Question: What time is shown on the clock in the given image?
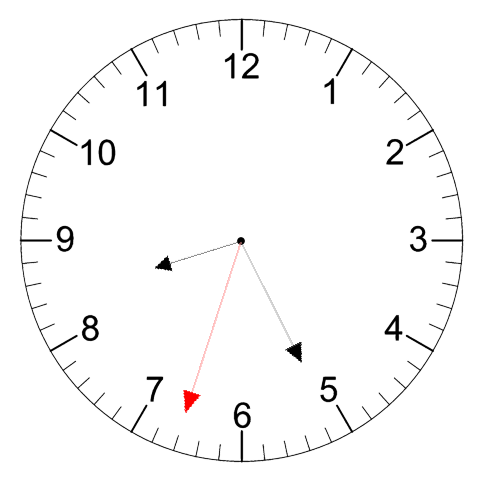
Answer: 08:25:33